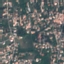
Land use / land cover: Residential